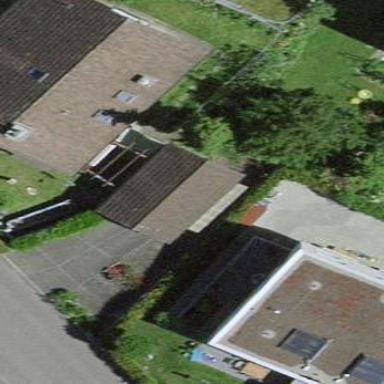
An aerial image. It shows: Garage building.